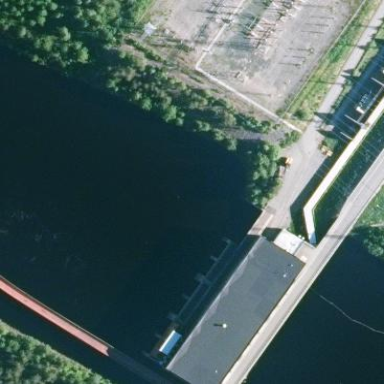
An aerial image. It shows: Industrial building that serves as power plant.